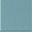
Piece: xx